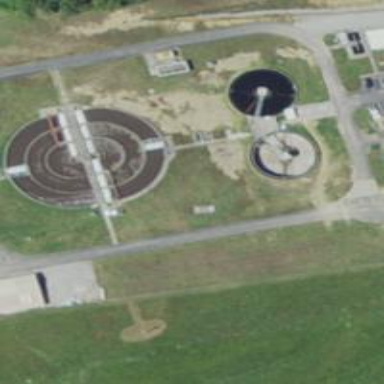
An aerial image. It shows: View of wastewater plant.